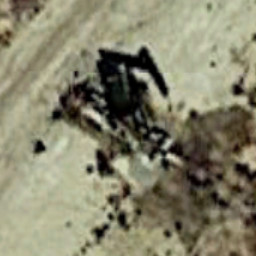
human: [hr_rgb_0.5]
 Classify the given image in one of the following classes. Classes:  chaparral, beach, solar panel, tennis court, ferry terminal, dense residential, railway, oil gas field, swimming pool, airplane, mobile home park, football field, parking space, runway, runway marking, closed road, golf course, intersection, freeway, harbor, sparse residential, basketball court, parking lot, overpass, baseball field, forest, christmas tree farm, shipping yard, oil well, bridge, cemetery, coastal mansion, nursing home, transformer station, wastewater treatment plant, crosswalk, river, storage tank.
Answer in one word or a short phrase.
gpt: oil well